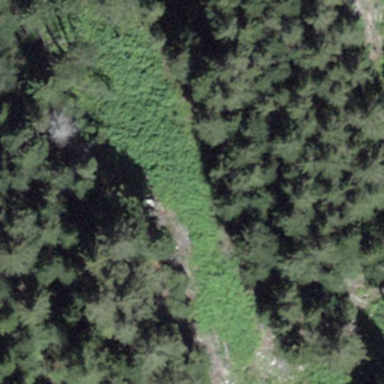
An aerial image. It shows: Forest area.